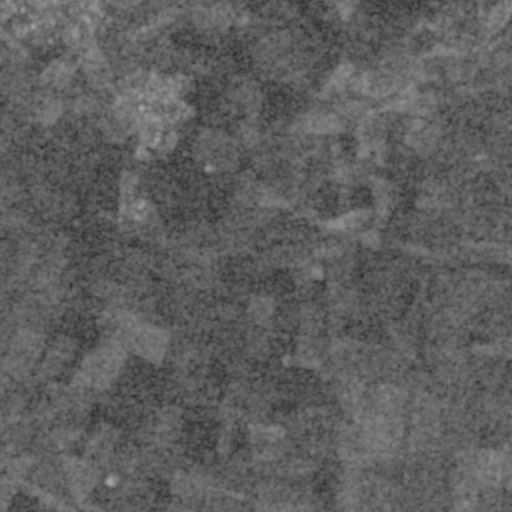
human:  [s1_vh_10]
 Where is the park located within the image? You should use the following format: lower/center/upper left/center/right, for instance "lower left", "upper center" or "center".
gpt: The park is located in the upper left of the image.
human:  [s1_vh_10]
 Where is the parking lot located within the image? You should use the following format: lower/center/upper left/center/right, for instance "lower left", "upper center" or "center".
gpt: The parking lot is located in the upper left of the image.
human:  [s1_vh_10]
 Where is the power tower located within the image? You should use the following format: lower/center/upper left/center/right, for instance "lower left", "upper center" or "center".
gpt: The power tower is located in the right of the image.
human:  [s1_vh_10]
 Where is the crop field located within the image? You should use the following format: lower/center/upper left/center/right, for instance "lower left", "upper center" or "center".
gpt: There is no crop field in the image.

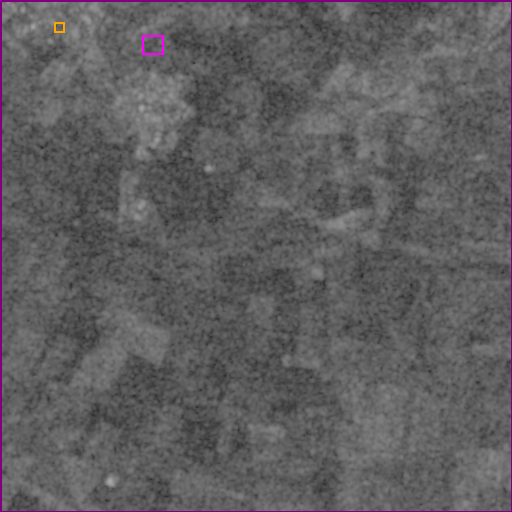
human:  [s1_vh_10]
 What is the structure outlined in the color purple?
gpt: The structure outlined in purple is a crop field.
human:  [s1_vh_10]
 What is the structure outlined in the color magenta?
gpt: The structure outlined in magenta is a park.
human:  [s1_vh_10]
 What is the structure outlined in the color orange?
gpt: The structure outlined in orange is a parking lot.
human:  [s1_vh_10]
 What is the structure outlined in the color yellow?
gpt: There is no yellow outline.